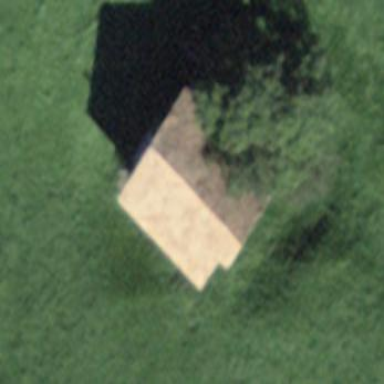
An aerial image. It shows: Barn.